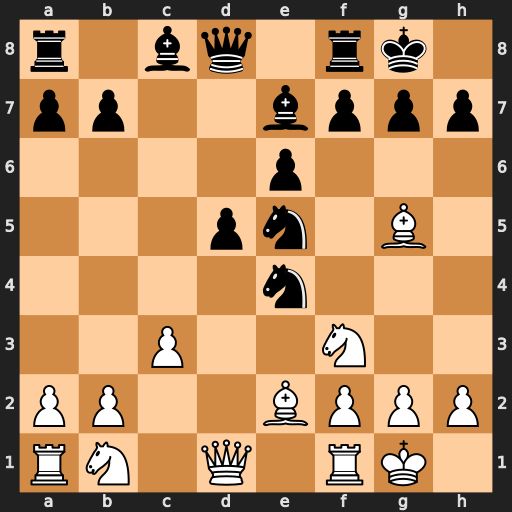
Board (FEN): r1bq1rk1/pp2bppp/4p3/3pn1B1/4n3/2P2N2/PP2BPPP/RN1Q1RK1
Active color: w
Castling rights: -
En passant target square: -
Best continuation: Bxe7 Nxf3+ gxf3 Qxe7 fxe4